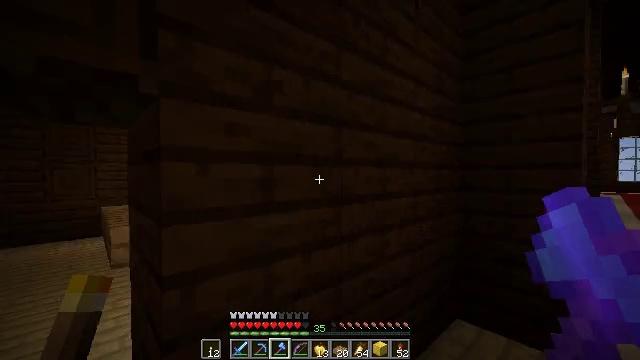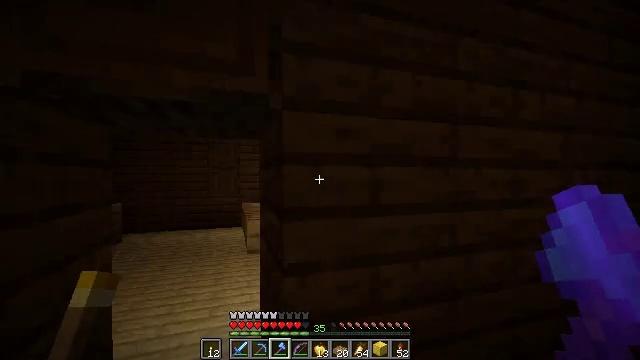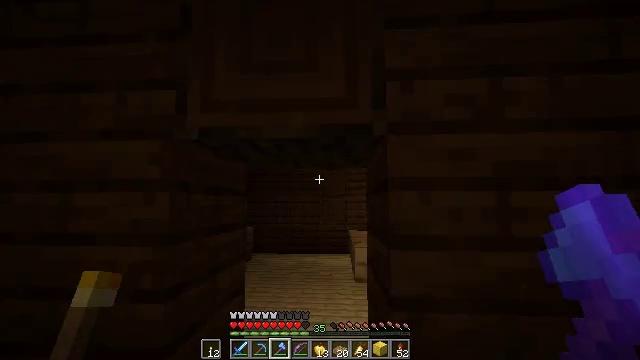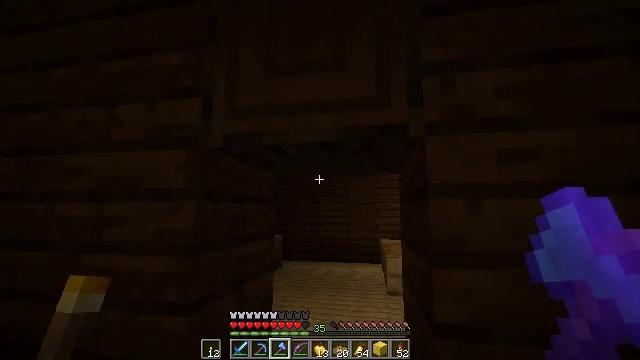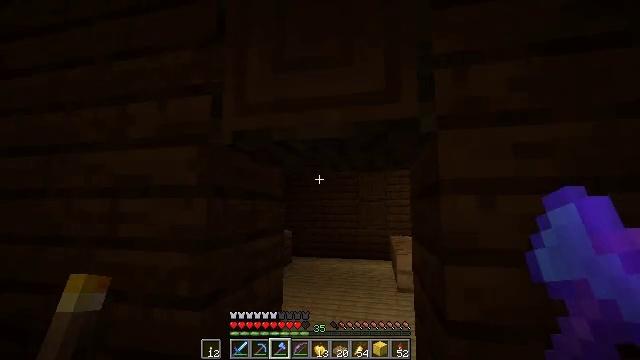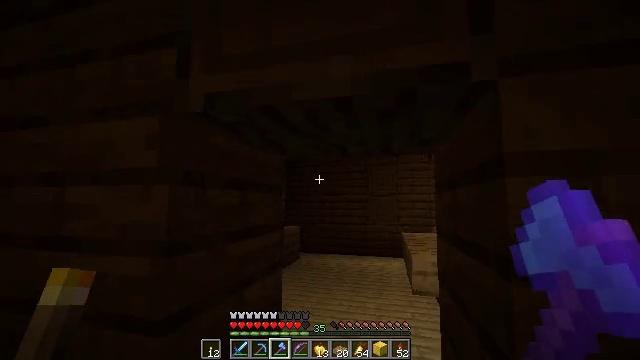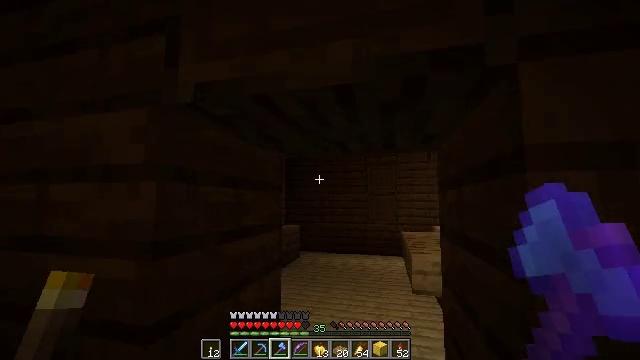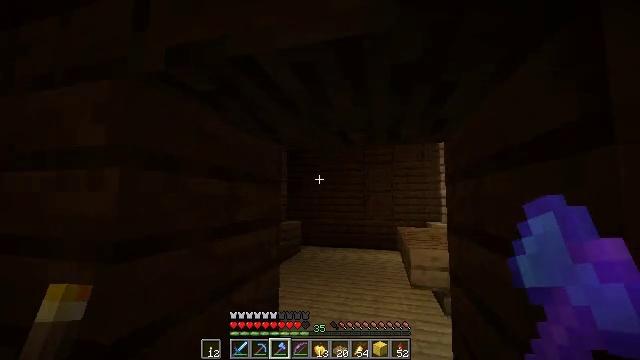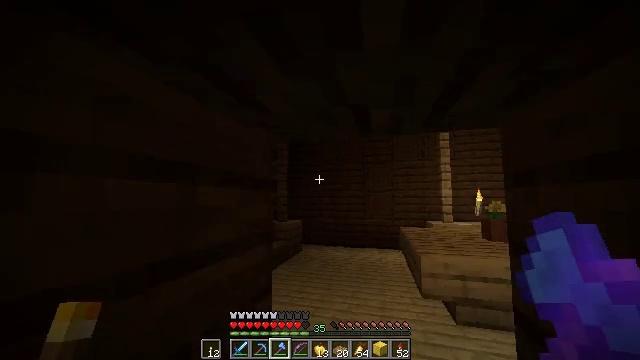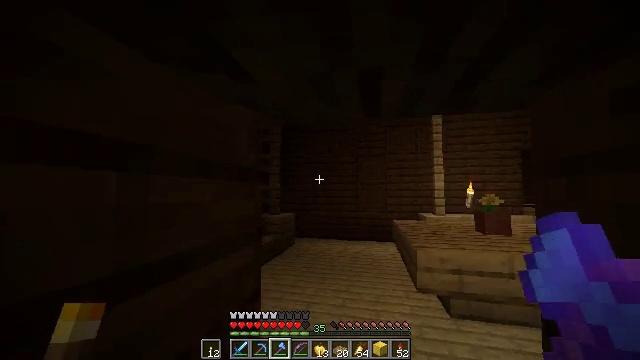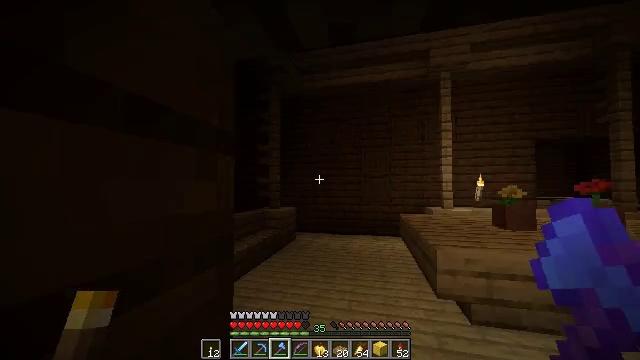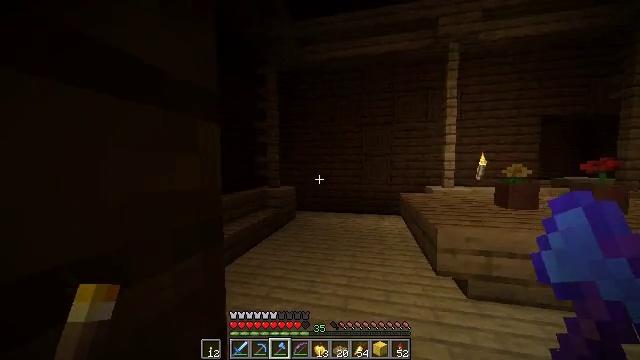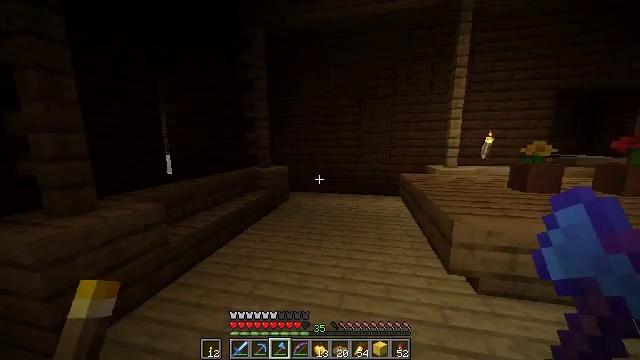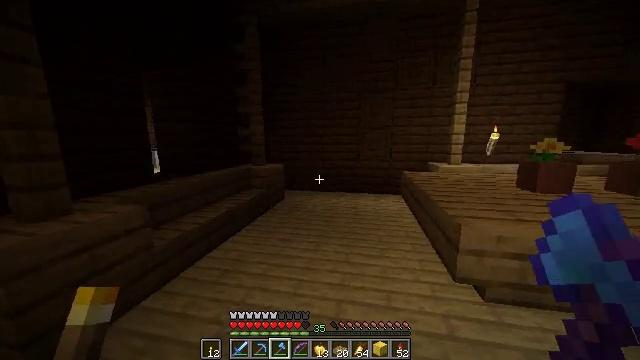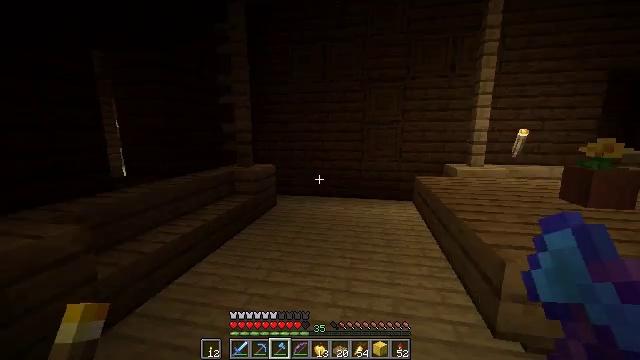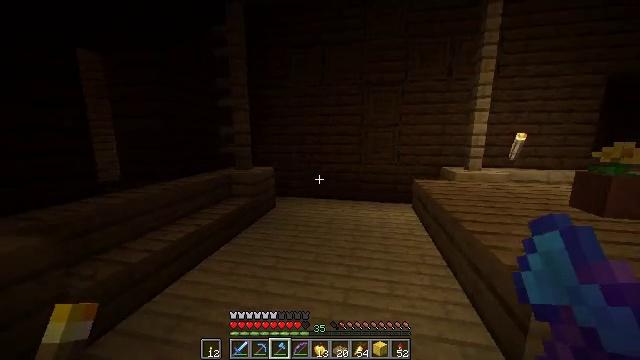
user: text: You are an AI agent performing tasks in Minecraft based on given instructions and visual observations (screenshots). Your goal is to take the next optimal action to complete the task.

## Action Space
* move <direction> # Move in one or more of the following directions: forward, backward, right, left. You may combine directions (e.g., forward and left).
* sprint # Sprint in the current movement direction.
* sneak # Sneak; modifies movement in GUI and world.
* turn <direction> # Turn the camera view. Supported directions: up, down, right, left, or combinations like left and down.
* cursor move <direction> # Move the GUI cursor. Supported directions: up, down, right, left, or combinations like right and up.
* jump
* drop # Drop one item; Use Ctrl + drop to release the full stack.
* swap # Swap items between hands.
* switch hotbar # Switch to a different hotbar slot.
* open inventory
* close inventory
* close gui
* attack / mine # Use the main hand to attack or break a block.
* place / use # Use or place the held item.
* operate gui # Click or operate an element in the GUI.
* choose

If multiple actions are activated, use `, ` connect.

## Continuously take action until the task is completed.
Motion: motion action
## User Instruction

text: Mine the birch planks.
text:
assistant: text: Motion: turn left
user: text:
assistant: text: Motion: turn left and up
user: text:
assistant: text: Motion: move forward, turn left and up
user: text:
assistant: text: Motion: move forward, turn left
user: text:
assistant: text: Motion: move forward, sprint, turn left and down
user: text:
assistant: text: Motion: move forward, sprint
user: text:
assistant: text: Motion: move forward, sprint
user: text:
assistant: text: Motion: move forward, sprint
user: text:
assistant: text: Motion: move forward, sprint, turn right and down
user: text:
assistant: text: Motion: move forward, sprint, turn down
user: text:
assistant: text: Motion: move forward, sprint, turn down
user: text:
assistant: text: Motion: move forward, sprint, turn right and down
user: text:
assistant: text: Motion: move forward, sprint
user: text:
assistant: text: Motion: move forward, sprint
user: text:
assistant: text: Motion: move forward, sprint
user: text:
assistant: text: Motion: move forward, sprint
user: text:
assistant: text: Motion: move forward, sprint, turn down
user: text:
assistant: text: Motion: move forward, sprint, turn right and down
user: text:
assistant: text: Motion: move forward, sprint, turn right and down
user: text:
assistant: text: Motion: move forward, turn right and down
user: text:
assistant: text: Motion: move forward, turn right and down
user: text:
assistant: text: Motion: move forward, turn right and down
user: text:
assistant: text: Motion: move forward, turn down
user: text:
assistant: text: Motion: move forward, turn down
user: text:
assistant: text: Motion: move forward, turn left and down
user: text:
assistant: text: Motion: move forward, turn left and down
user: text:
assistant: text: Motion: move forward, turn left and down
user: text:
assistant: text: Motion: move forward, turn left and down, attack / mine
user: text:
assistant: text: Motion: turn left and down, attack / mine
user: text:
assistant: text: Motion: turn left and down, attack / mine